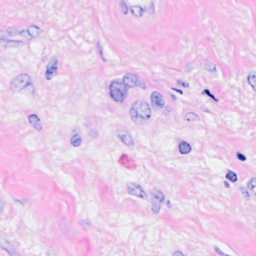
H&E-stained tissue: Breast